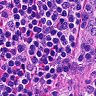
Metastatic tissue present: no